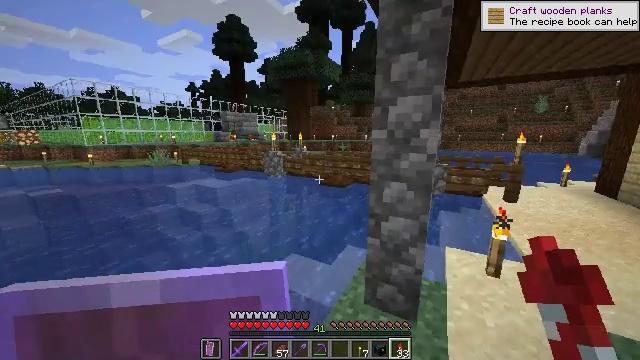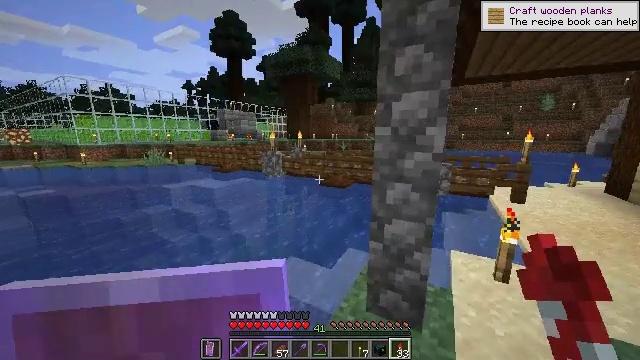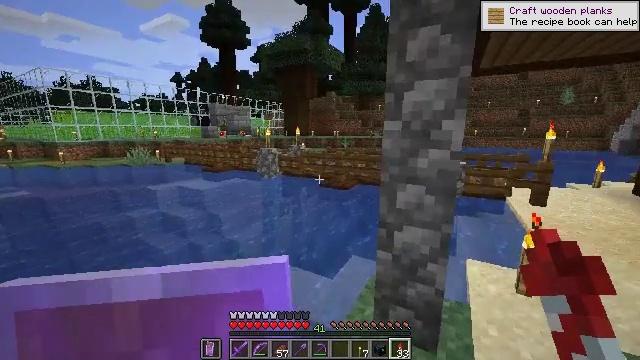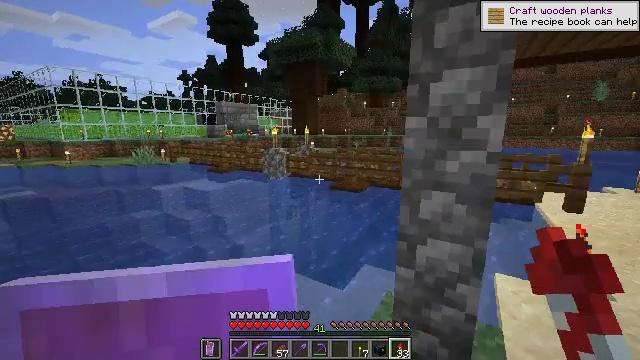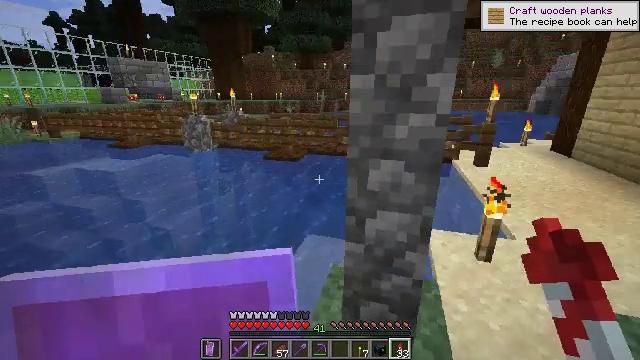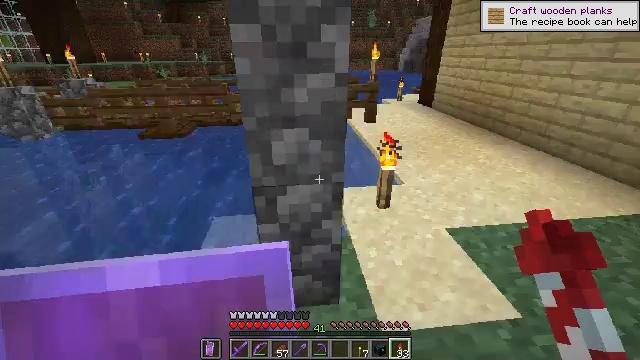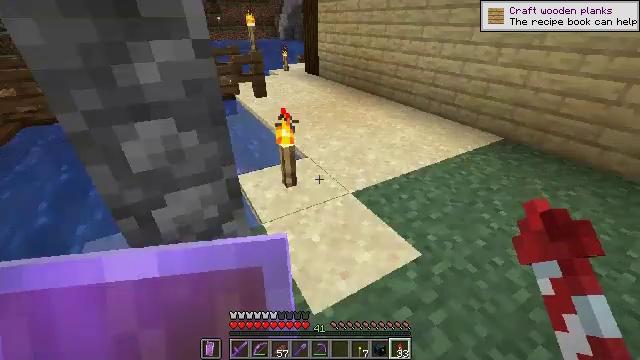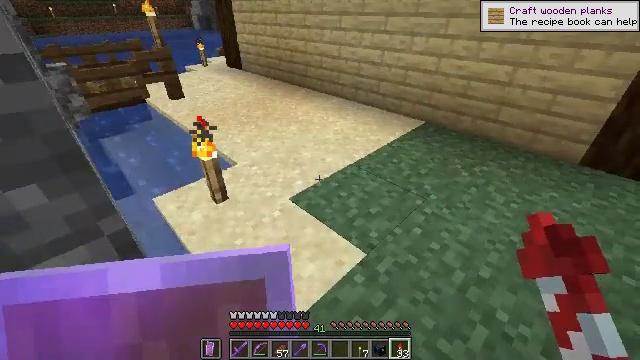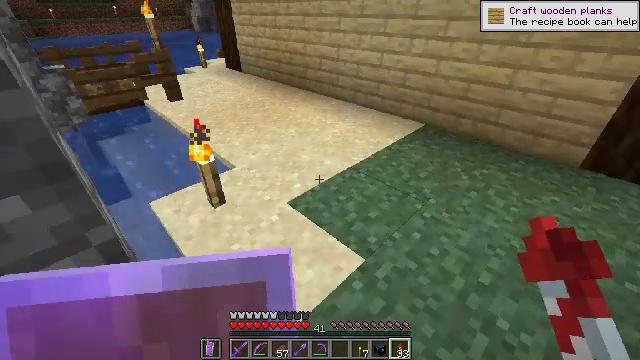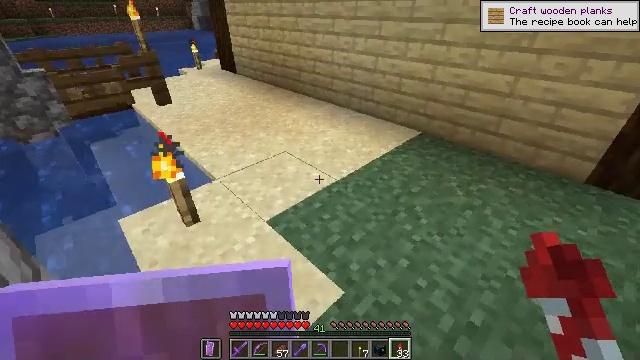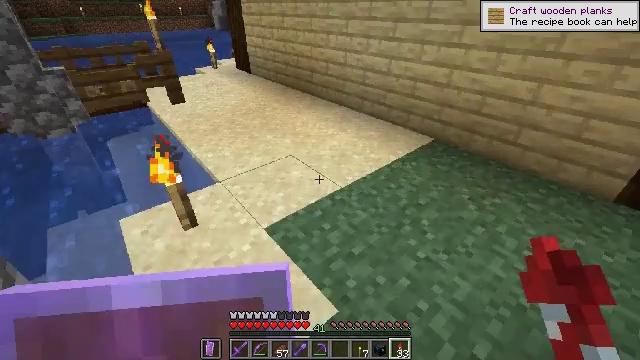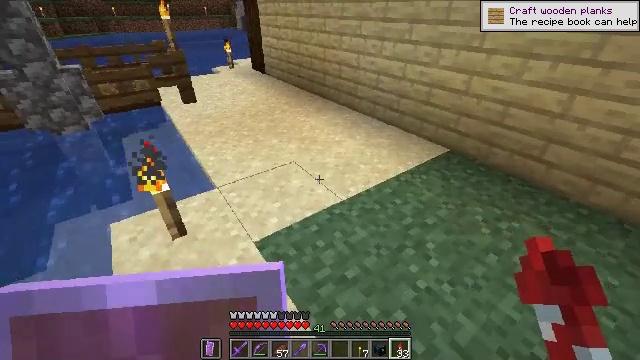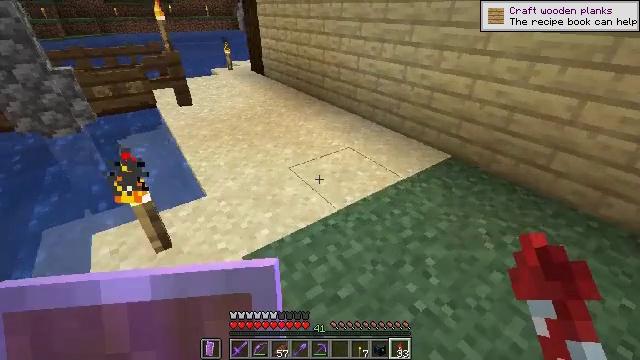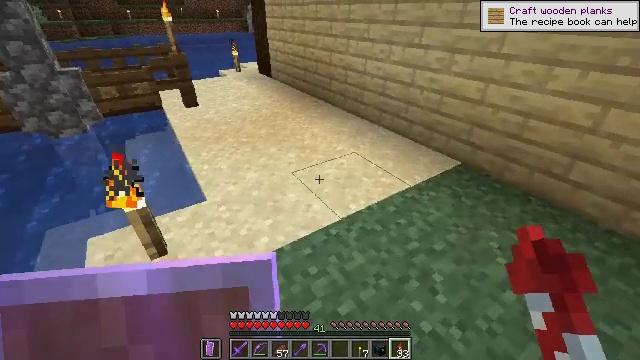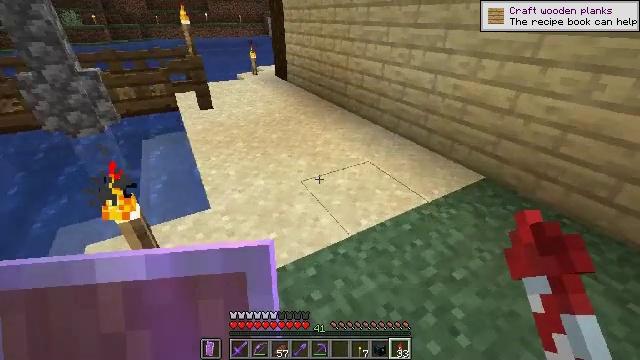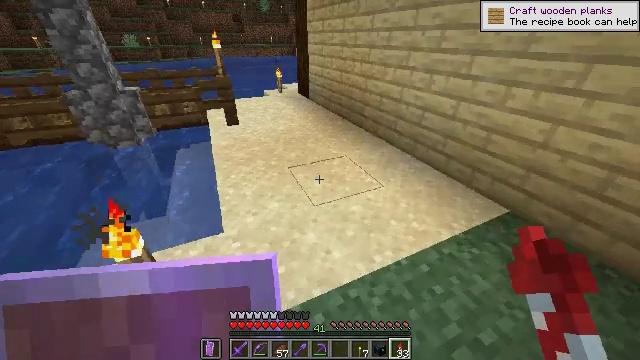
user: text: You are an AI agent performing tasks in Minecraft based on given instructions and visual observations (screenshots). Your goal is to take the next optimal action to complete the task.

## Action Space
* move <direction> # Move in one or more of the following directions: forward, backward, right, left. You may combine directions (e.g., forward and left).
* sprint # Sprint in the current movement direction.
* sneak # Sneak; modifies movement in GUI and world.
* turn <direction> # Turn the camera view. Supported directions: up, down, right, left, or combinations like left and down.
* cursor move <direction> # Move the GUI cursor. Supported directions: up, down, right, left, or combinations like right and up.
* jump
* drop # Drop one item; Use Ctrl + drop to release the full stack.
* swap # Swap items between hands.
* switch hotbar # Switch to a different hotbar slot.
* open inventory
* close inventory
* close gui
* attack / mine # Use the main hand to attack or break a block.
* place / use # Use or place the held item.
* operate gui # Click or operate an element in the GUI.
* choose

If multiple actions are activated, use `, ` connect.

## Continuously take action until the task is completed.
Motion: motion action
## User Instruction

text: Make a dark oak fence gate with the required materials in the crafting table.
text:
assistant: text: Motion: no_op
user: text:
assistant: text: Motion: move forward
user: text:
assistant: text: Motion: move forward, turn left
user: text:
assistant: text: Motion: move forward, turn right and down
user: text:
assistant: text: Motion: move forward and move right, turn right and down
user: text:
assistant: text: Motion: move forward and move right, turn right and down
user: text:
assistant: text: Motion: move forward and move right, turn right and down
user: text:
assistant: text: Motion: move forward and move right
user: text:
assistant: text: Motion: move forward and move right
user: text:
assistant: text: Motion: move forward and move right, turn left
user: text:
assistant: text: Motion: move forward, turn left
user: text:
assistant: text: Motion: move forward
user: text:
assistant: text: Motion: move forward, sprint, turn left
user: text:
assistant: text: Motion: move forward, sprint, turn left
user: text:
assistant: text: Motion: move forward, sprint, turn left and up
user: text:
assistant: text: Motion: move forward, sprint, turn left and up
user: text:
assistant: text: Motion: move forward, sprint, turn left
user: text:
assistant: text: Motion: move forward, sprint
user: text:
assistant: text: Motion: move forward, sprint
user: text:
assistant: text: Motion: move forward, sprint, turn left and up
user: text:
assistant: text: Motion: move forward, turn left and up
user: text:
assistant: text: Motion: move forward, turn left and up
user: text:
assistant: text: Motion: turn left and up
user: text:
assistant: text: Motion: turn left and up
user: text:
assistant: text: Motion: no_op
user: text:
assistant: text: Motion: no_op
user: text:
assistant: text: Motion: no_op
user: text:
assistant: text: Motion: turn right
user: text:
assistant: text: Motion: turn right
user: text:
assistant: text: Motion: turn right and down